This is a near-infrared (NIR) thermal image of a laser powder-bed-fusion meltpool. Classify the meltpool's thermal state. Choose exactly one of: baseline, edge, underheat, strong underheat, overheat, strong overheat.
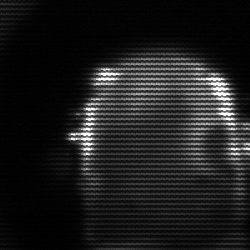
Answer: baseline